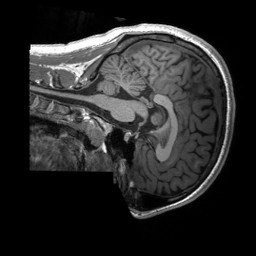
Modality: T1w
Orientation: sagittal
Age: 22
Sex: male
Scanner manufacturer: siemens
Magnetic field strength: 3 T
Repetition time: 2.3 s
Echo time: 0.00232 s